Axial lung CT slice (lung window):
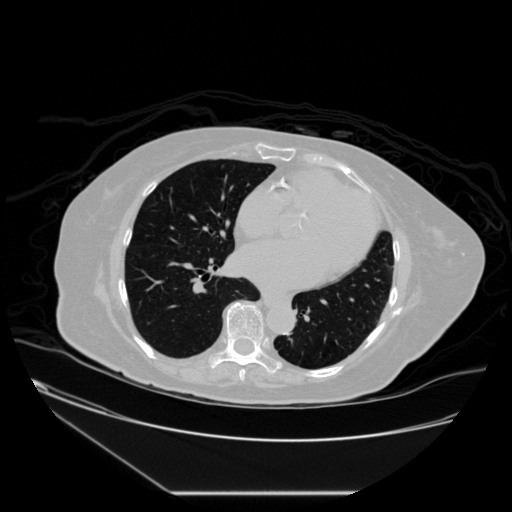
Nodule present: no